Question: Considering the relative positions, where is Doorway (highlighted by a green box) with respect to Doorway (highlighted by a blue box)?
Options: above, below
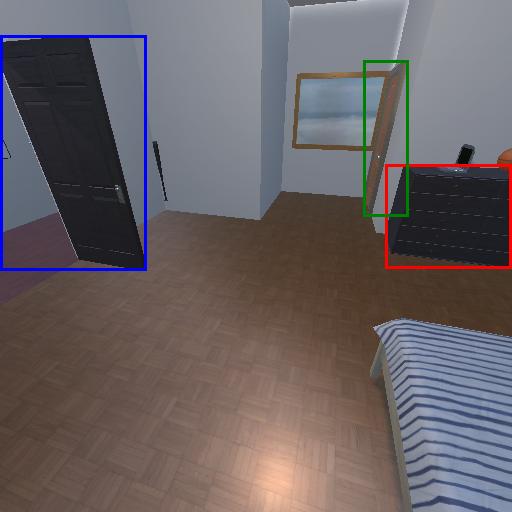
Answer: above